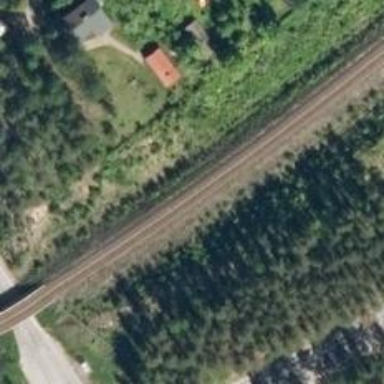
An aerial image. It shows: Railway with continuous rails on embankment. The railway is electrified with contact line.